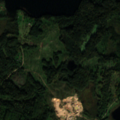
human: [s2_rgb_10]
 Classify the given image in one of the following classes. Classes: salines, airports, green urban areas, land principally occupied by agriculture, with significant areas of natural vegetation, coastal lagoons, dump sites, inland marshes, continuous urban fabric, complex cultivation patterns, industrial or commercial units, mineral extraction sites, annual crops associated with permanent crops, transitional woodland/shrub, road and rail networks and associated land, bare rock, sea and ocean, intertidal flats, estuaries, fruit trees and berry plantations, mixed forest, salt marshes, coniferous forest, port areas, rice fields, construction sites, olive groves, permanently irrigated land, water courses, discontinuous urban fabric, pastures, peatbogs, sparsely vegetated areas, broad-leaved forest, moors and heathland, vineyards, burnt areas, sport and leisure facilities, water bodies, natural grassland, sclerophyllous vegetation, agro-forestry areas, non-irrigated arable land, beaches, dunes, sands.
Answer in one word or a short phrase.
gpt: complex cultivation patterns, land principally occupied by agriculture, with significant areas of natural vegetation, broad-leaved forest, mixed forest, transitional woodland/shrub, water bodies